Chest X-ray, PA view. Patient: 57 years old, sex M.
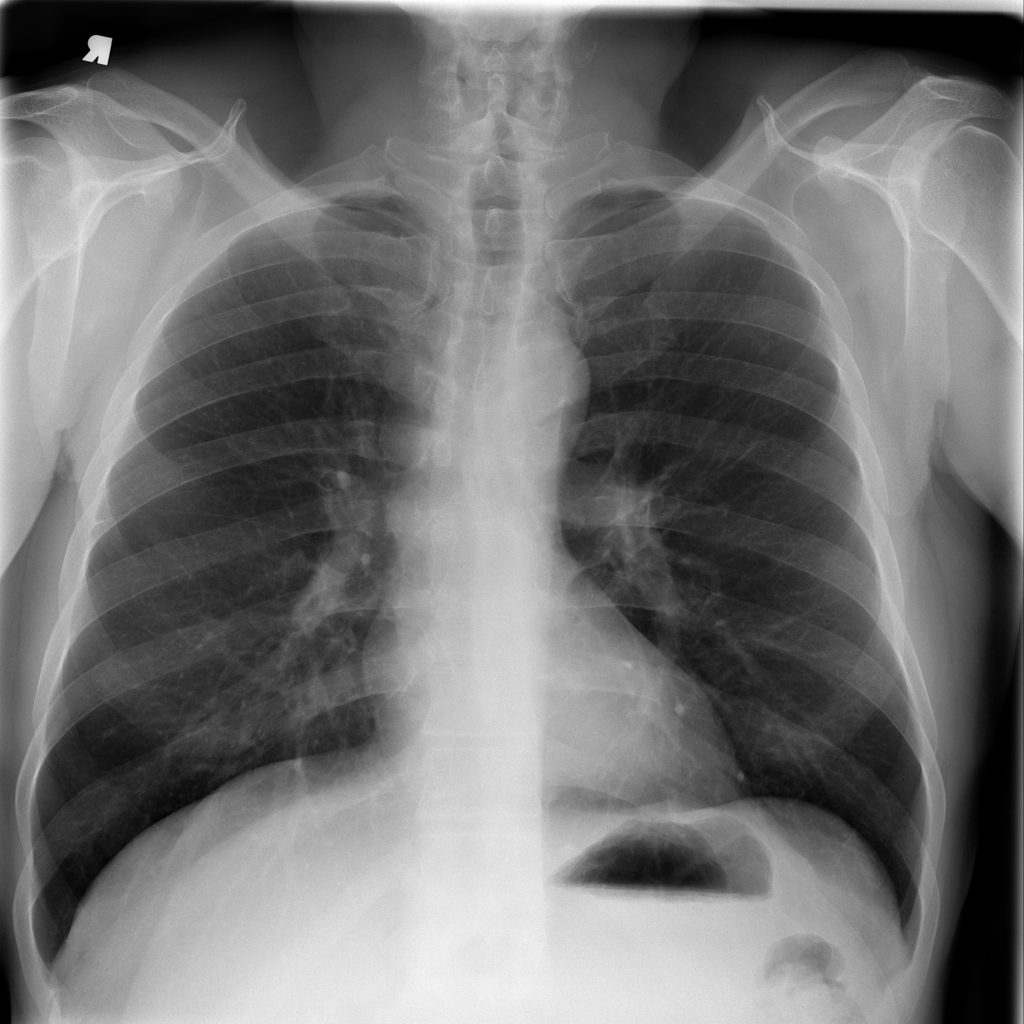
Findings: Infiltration